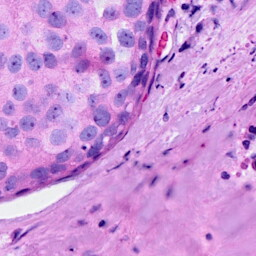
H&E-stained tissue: Breast